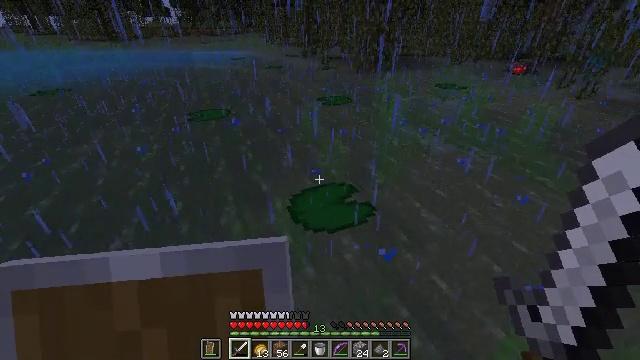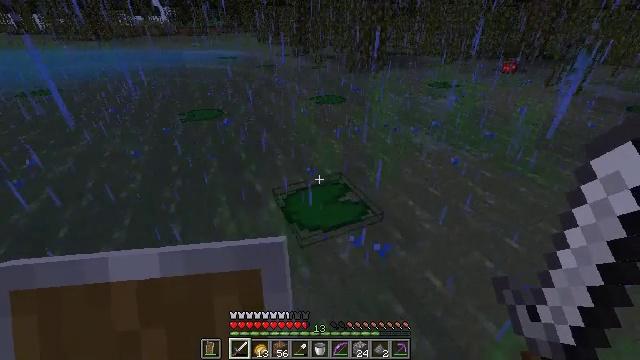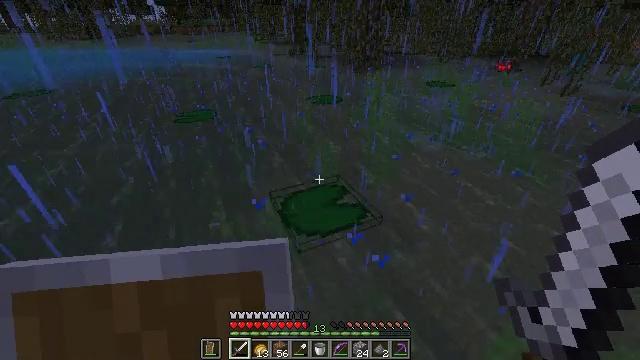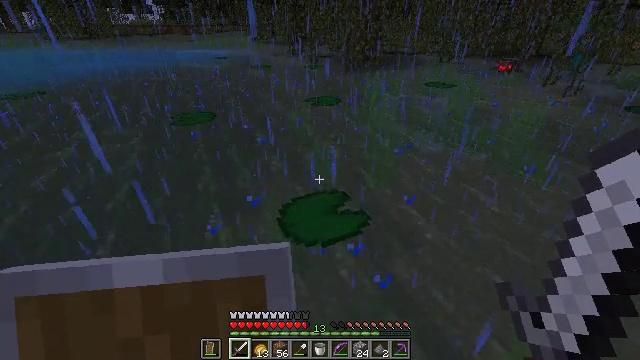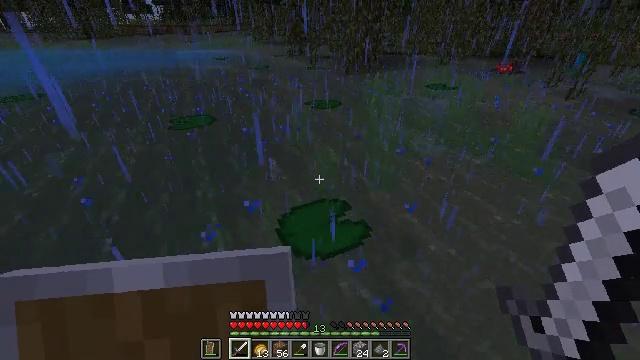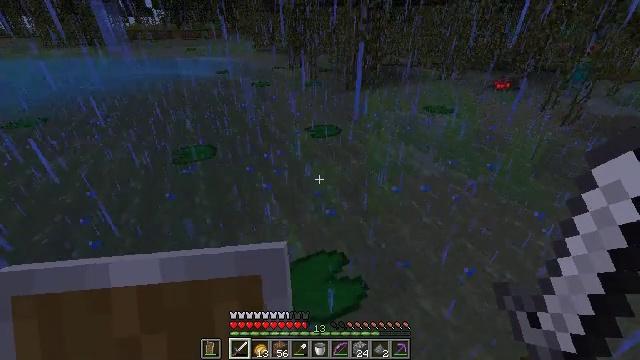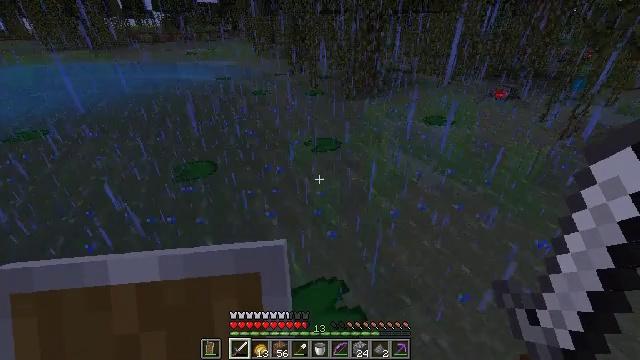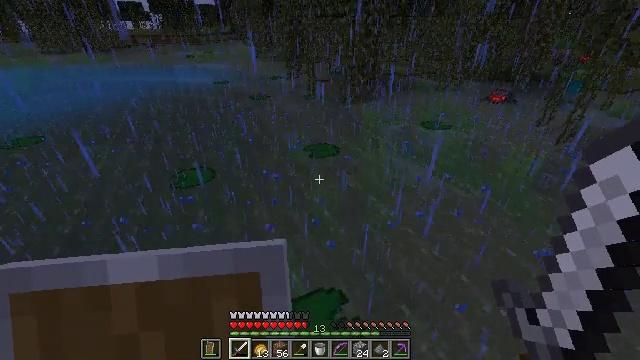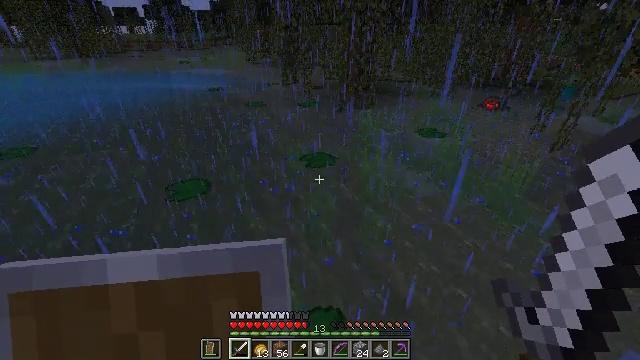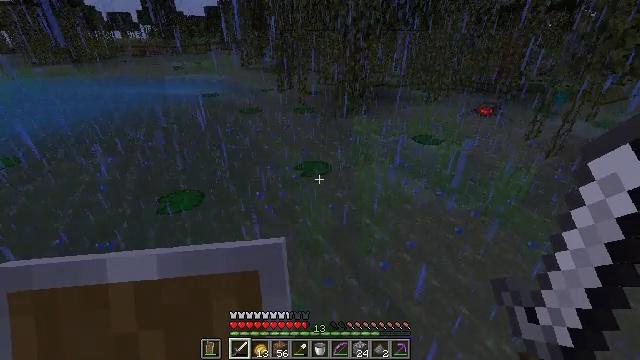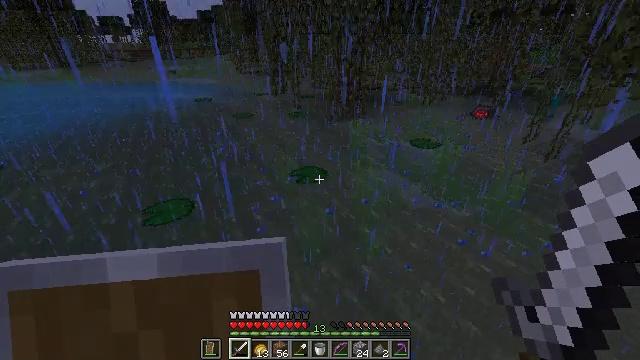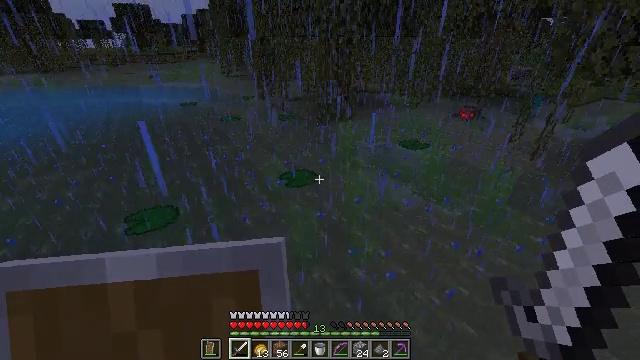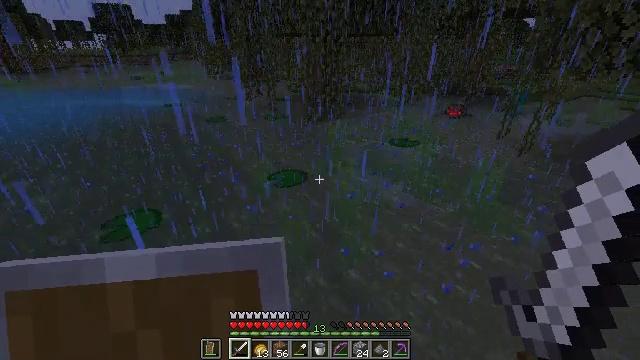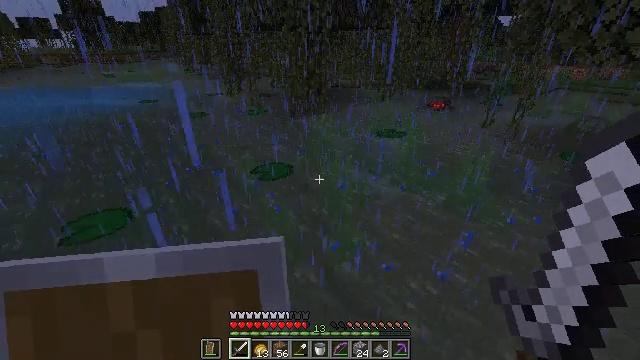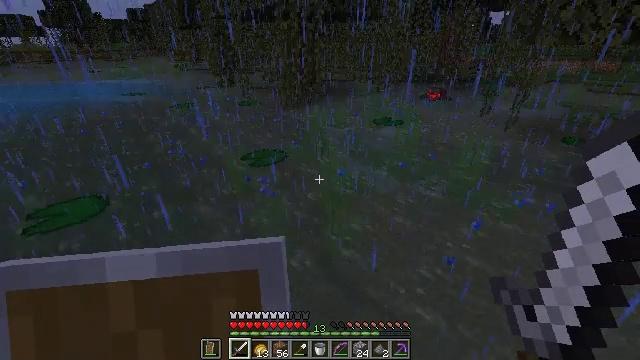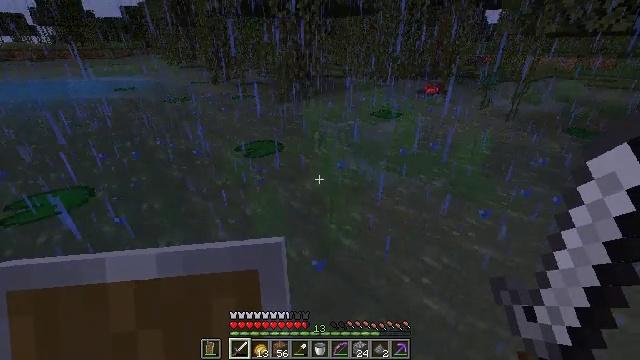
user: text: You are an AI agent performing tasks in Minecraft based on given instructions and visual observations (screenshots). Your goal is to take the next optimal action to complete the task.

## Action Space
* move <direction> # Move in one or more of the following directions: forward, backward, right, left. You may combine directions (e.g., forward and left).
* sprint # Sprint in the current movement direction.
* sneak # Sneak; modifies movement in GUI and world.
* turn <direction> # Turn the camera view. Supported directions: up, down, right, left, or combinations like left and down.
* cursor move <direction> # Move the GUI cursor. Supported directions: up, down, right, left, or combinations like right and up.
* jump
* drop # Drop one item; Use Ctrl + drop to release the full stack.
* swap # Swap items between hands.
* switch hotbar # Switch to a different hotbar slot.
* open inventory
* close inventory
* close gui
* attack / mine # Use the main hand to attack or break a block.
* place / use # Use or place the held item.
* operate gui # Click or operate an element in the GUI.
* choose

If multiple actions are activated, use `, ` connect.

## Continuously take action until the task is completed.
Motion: motion action
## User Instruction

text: Break the tall seagrass.
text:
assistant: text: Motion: turn right
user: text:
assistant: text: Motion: move forward
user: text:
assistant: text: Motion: move forward
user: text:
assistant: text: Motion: move forward, jump
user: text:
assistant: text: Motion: move forward, jump
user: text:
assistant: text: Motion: move forward, jump
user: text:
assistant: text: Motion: move forward, jump
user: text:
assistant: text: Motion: move forward, jump
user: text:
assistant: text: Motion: move forward, turn right, jump
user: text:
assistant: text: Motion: move forward, turn right
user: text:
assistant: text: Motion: move forward, turn right
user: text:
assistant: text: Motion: turn right
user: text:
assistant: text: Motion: turn right
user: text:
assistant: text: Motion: turn right
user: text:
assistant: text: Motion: no_op
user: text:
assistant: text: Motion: no_op
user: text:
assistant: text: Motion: no_op
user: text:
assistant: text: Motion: no_op
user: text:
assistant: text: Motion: no_op
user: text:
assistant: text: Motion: no_op
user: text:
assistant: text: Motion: no_op
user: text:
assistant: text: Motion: turn right
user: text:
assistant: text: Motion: turn right
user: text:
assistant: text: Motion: move forward, turn right
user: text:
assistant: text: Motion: move forward, turn right, jump
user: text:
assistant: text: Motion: move forward, turn right, jump
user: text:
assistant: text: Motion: move forward, turn right, jump
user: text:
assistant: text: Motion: move forward, jump
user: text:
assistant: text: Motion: move forward, jump
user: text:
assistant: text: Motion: move forward, jump